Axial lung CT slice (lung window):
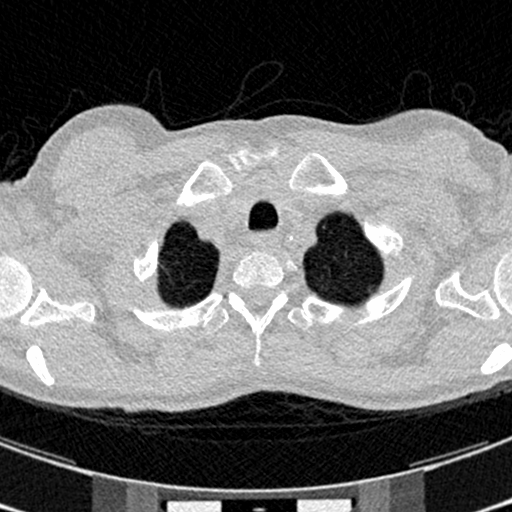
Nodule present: no